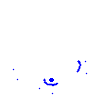
Particle: pion